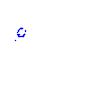
Particle: proton